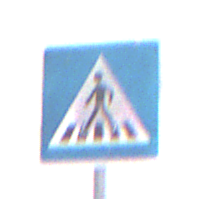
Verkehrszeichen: FussgaengerueberwegRechts
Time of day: Midday
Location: Outdoor (Nature)
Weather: Overcast
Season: NotSpecified
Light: Natural